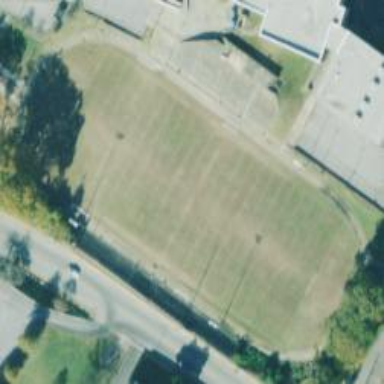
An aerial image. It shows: American football pitch.